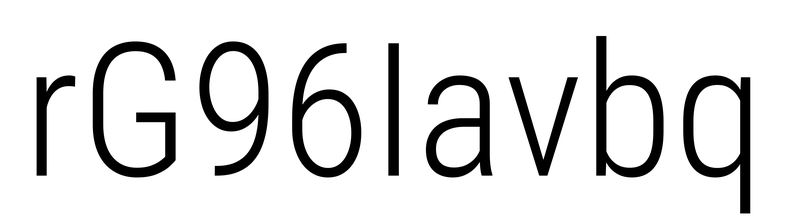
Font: Roboto_Condensed_Light